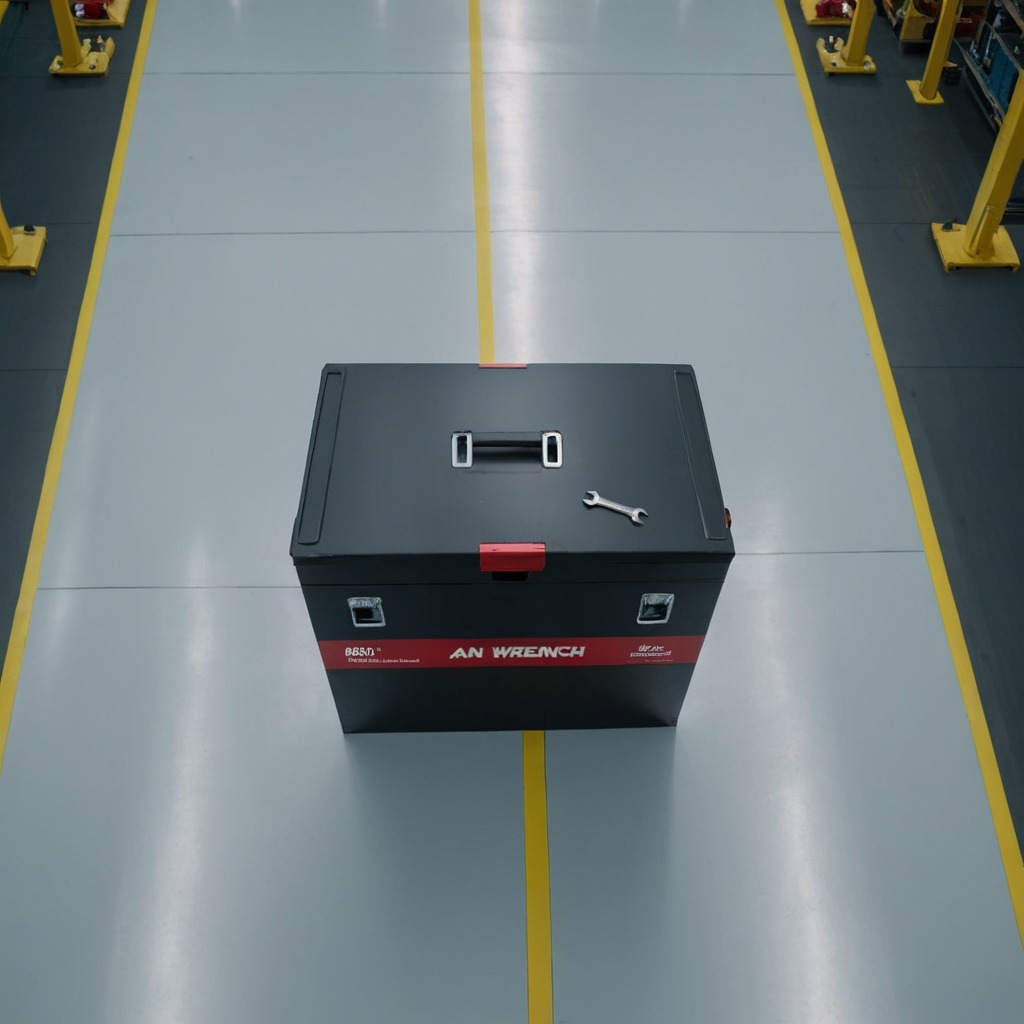
An wrench is lying on a toolbox surface in an airplane hangar workshop.